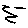
Label: zigzag